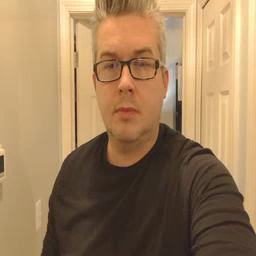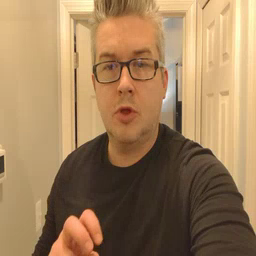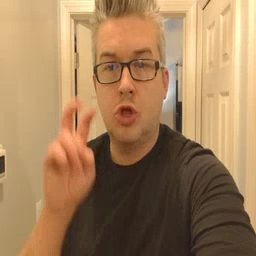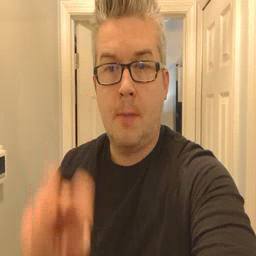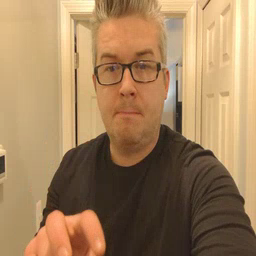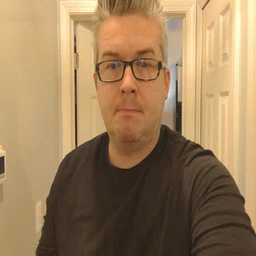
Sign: jump